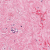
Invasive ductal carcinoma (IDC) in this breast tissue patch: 0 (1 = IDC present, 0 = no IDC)